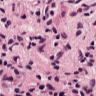
Metastatic tissue present: no